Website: lowes
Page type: payment
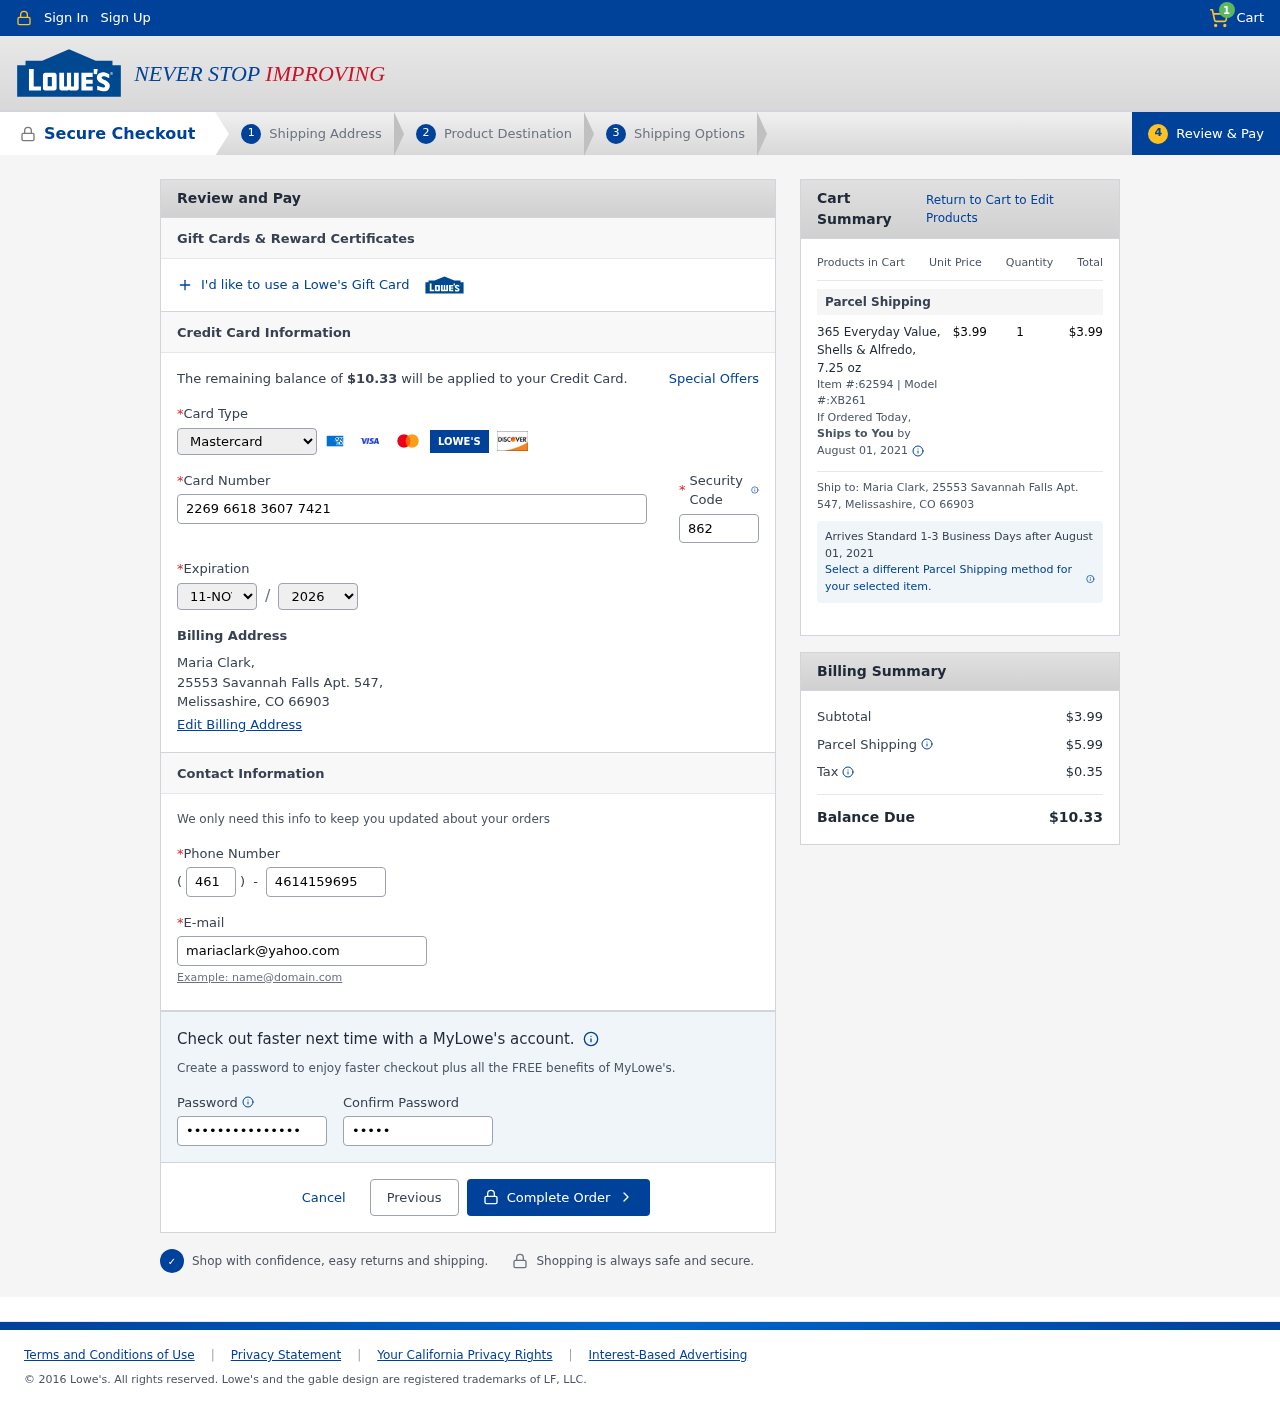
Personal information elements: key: PII_CARD_CVV
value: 862
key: PII_CARD_EXPIRY_MONTH
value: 11
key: PII_CARD_EXPIRY_YEAR
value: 26
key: PII_CARD_NUMBER
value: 2269 6618 3607 7421
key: PII_CARD_TYPE
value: Mastercard
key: PII_CITY_STATE_ZIP
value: Melissashire, CO 66903
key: PII_EMAIL
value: mariaclark@yahoo.com
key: PII_FULLNAME
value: Maria Clark,
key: PII_PHONE
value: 4614159695
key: PII_PHONE_AREA
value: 461
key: PII_STREET
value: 25553 Savannah Falls Apt. 547
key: PII_STREET
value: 25553 Savannah Falls Apt. 547,
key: PII_FULLNAME2
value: Maria Clark
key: PII_CITY
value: Melissashire
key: PII_STATE_ABBR
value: CO
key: PII_POSTCODE
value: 66903
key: PII_POSTCODE_FULL
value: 66903
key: PII_CITY_STATE
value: Melissashire, CO
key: PII_POSTCODE_NUMERIC
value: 66903
Product elements: key: PRODUCT1_NAME
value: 365 Everyday Value, Shells & Alfredo, 7.25 oz
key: PRODUCT1_PRICE
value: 3.99
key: PRODUCT1_QUANTITY
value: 1
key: PRODUCT1_ITEM
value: Item #:62594
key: PRODUCT1_MODEL
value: Model #:XB261
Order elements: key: ORDER_NUM_ITEMS
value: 1
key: ORDER_TOTAL
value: $10.33
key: ORDER_SHIPPING_DATE
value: August 01, 2021
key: ORDER_SUBTOTAL
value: $3.99
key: ORDER_SHIPPING_DATE2
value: August 01, 2021
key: ORDER_SHIPPING_COST
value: $5.99
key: ORDER_TAX
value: $0.35